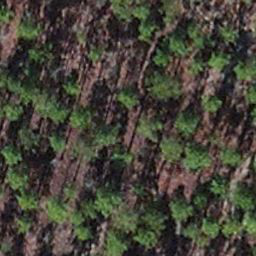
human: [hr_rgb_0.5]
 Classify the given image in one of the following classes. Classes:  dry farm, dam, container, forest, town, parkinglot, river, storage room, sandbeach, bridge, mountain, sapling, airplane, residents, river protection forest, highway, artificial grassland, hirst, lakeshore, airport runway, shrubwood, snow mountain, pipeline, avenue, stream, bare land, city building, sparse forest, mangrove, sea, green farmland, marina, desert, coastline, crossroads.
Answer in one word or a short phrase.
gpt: sapling